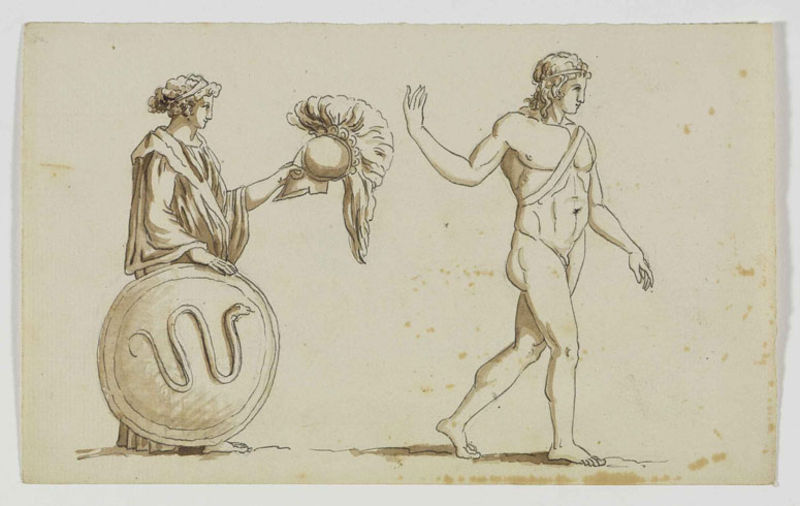
Titel: Konvolut mit 23 Zeichnungen, Blatt 7
Künstler: Friedrich Weinbrenner
Standort: Karlsruhe
Institution: Staatliche Kunsthalle Karlsruhe
Schlagwörter: akt, feder, hand, held, kämpfer, körper, mann, nackt, nackter, umhang, weiß, bewegung, braun, brust, frau, haar, hell, kleid, paris, schwarz, szene, zeichnung, blick, gürtel, beige, arm, band, federn, halten, stirnband, hände, flach, gehen, figur, gewand, haare, mantel, stehend, klassizismus, personen, blatt, diadem, locken, rund, beine, federbusch, mähne, schärpe, füße, papier, grafik, graphik, haarband, sepia, figuren, kopftuch, muskeln, riemen, nabel, umriss, muskulös, nacktheit, penis, laviert, schild, tusche, antike, fuss, abschied, linear, geben, druck, schwarzweiss, radierung, illustration, soldat, schlange, bleistift, helm, schritt, kranz, mythologie, rüstung, rom, flecken, pergament, römer, jüngling, griechen, muskel, toga, griechisch, mythos, krieger, gehend, schreiten, gurt, hera, merkur, tunika, mars, herkules, athene, antikisch, römisch, federzeichnung, friedlich, stockflecken, freau, schlang, folgen, schutzschild, abwendung, hercules, kämpfe, ablehnen, abgang, federbausch, antike szene, 1900, 2, davon, weitergabe, schlangenschild, umhanbg, müder kämpfer, grisaillle